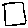
Label: square